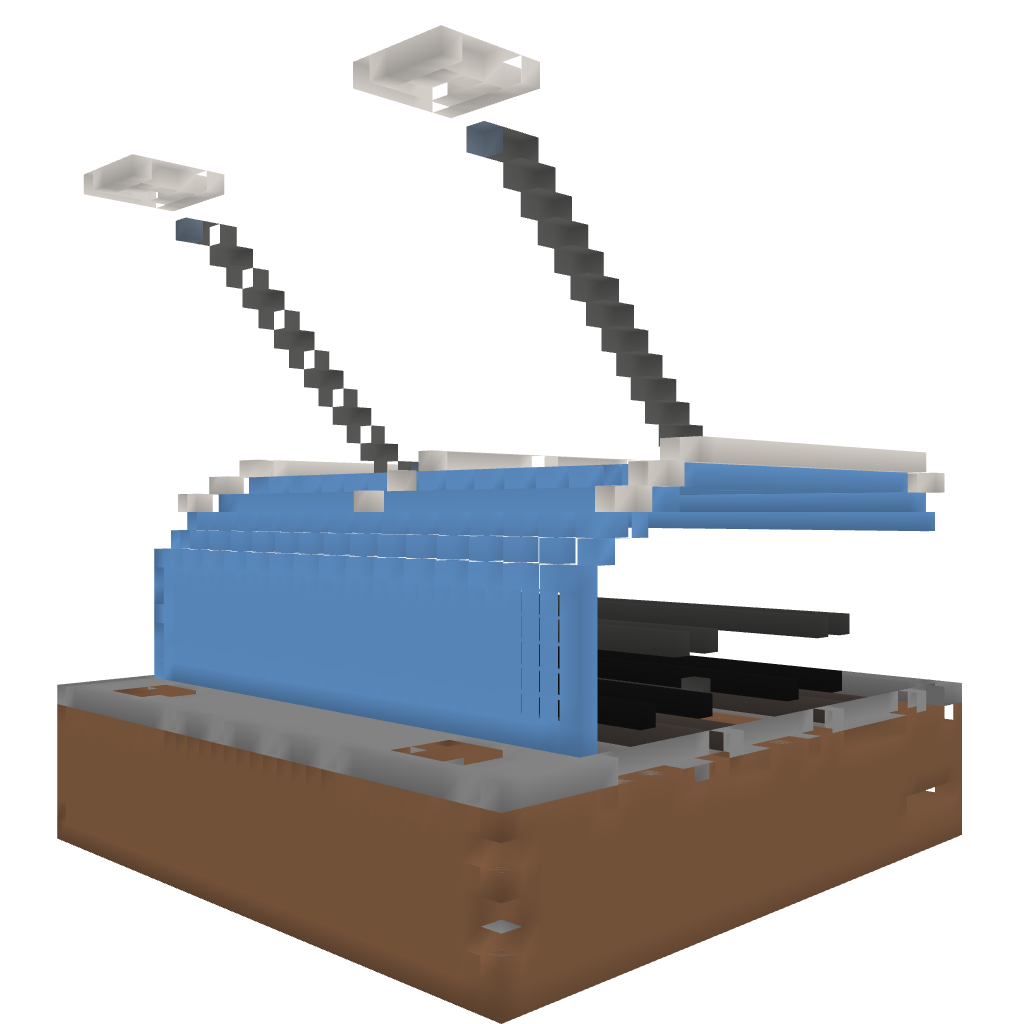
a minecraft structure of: Small modern Train-Station #2